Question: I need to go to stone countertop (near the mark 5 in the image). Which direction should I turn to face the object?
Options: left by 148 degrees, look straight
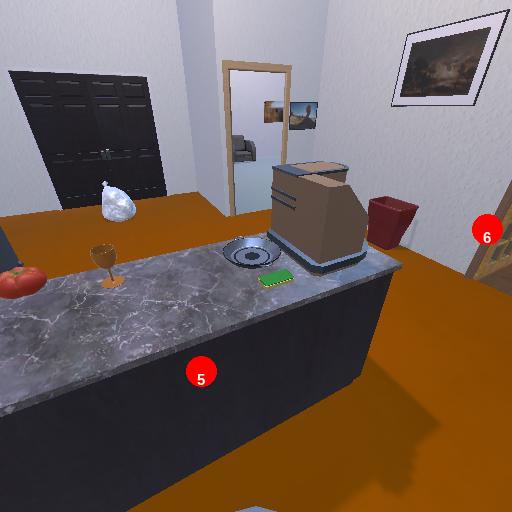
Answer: left by 148 degrees